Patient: sex F, age 41
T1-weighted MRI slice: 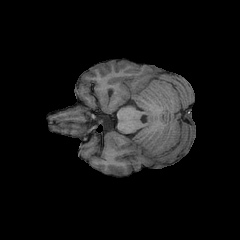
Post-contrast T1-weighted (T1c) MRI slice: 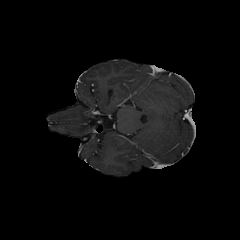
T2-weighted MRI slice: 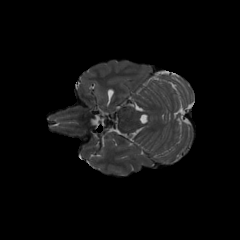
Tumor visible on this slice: no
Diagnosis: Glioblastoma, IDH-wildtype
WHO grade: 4